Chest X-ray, PA view. Patient: 55 years old, sex M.
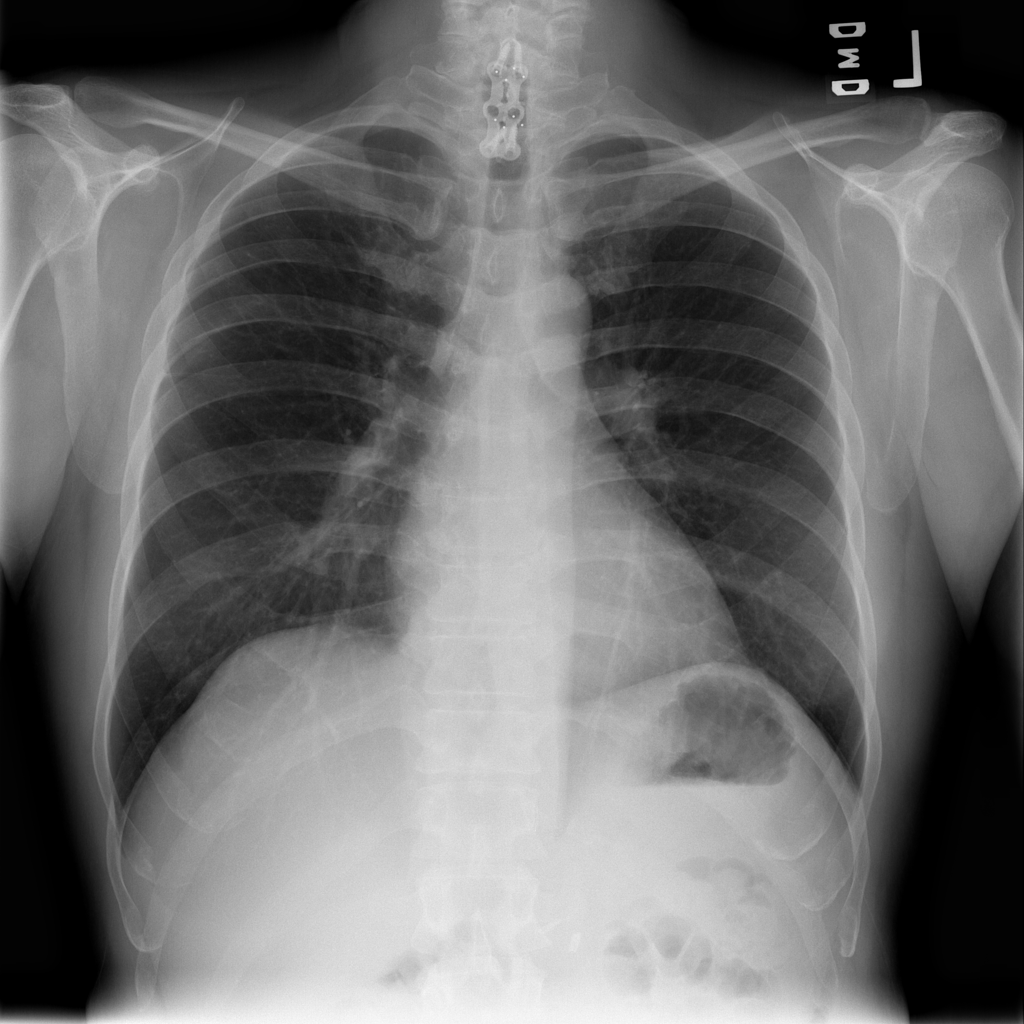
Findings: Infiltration